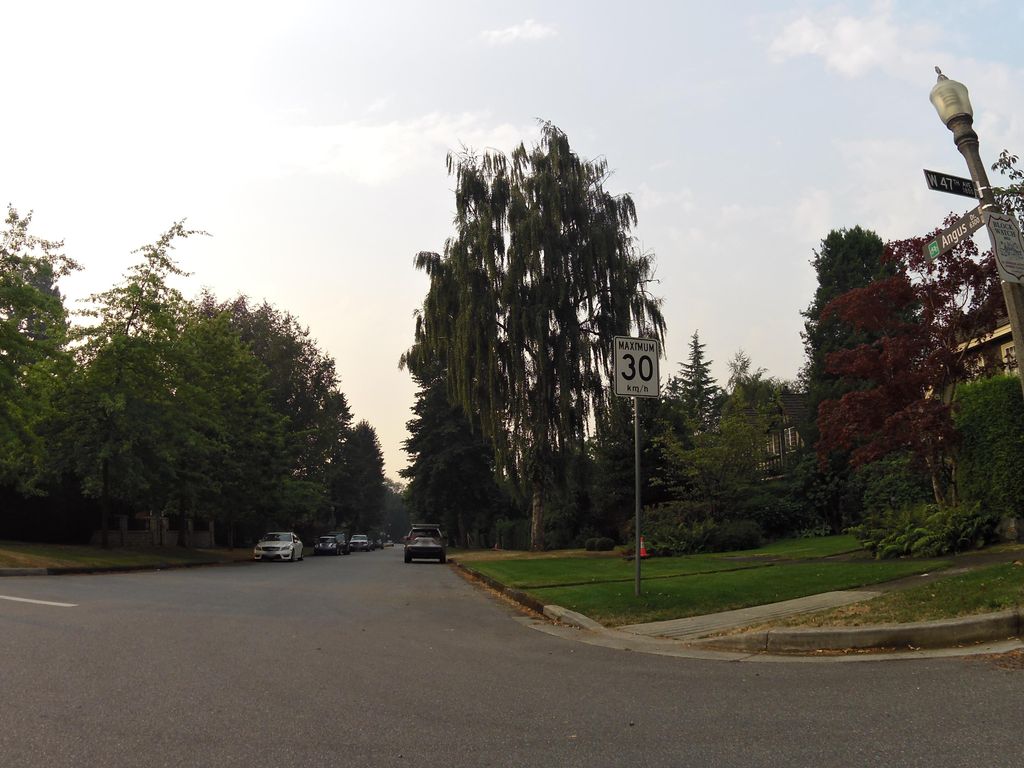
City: vancouver